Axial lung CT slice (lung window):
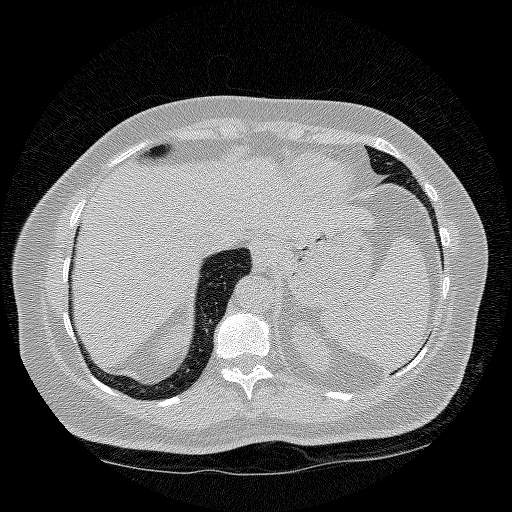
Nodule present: no